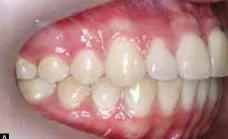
Final intraoral photographs: A) Right lateral view.
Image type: medical_photograph (oral_photograph)